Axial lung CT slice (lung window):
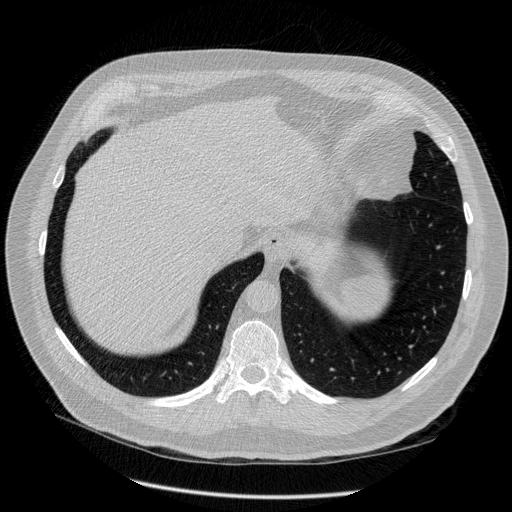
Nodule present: no